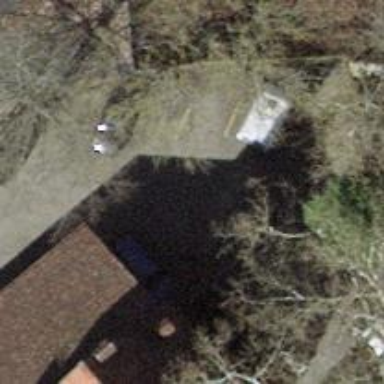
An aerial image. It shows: Driveway made of paving stones.